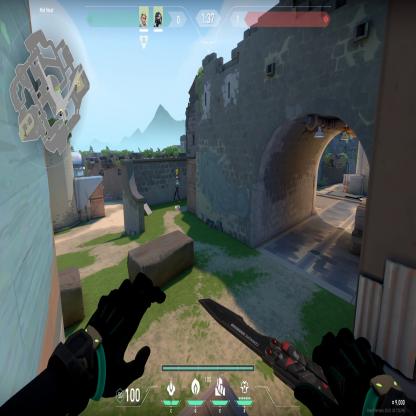
Label: teammate